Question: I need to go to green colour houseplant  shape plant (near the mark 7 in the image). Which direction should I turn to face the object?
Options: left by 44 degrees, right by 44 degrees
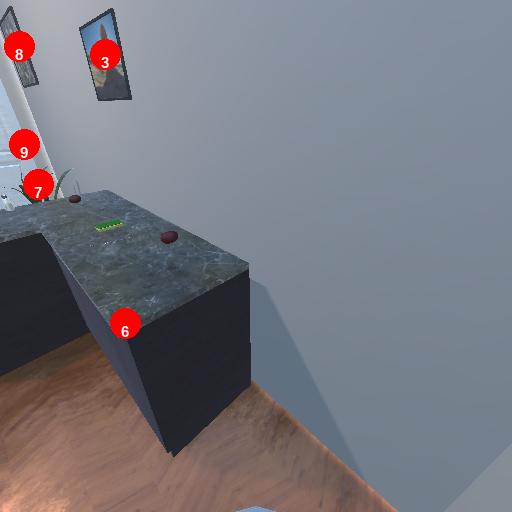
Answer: left by 44 degrees